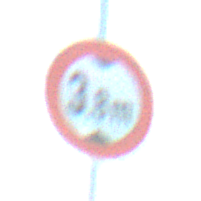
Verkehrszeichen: TatsaechlicheHoehe
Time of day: SunriseSunset
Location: Outdoor (Nature)
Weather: PartlyCloudy
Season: NotSpecified
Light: Natural